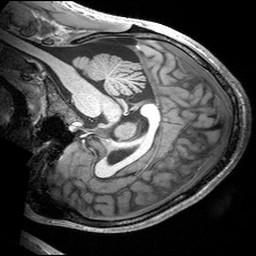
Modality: T1w
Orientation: sagittal
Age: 25
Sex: male
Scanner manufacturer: siemens
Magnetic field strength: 3 T
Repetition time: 2.53 s
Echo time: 0.00299 s